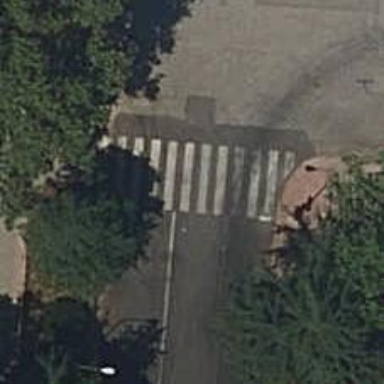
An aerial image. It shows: Uncontrolled road crossing.